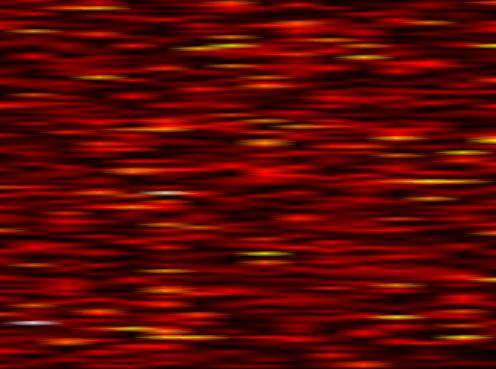
Label: OFDM